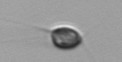
Label: Acanthoica_quattrospina